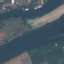
Label: River